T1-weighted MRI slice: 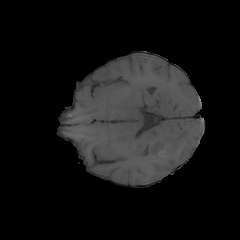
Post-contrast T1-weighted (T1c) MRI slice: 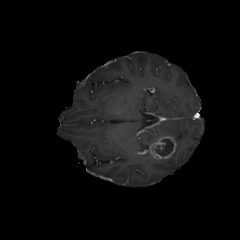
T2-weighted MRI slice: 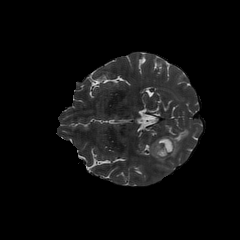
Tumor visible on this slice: yes